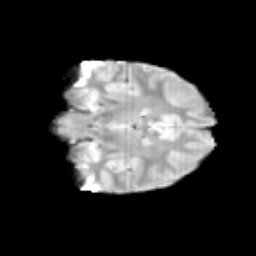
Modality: T2w
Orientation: coronal
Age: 10
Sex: male
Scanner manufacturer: siemens
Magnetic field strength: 3 T
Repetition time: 3.8 s
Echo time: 0.07 s